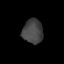
Tissue: prostate
Cell type: T cells
Senescence score: 0.6871
Nuclear area (px): 486
Mean DAPI intensity: 68.615